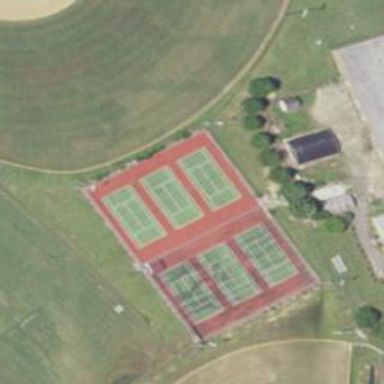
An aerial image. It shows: Tennis court on pitch designated for leisure land.